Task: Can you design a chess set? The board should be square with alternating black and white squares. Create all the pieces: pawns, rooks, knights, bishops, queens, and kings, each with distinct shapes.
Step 3473:
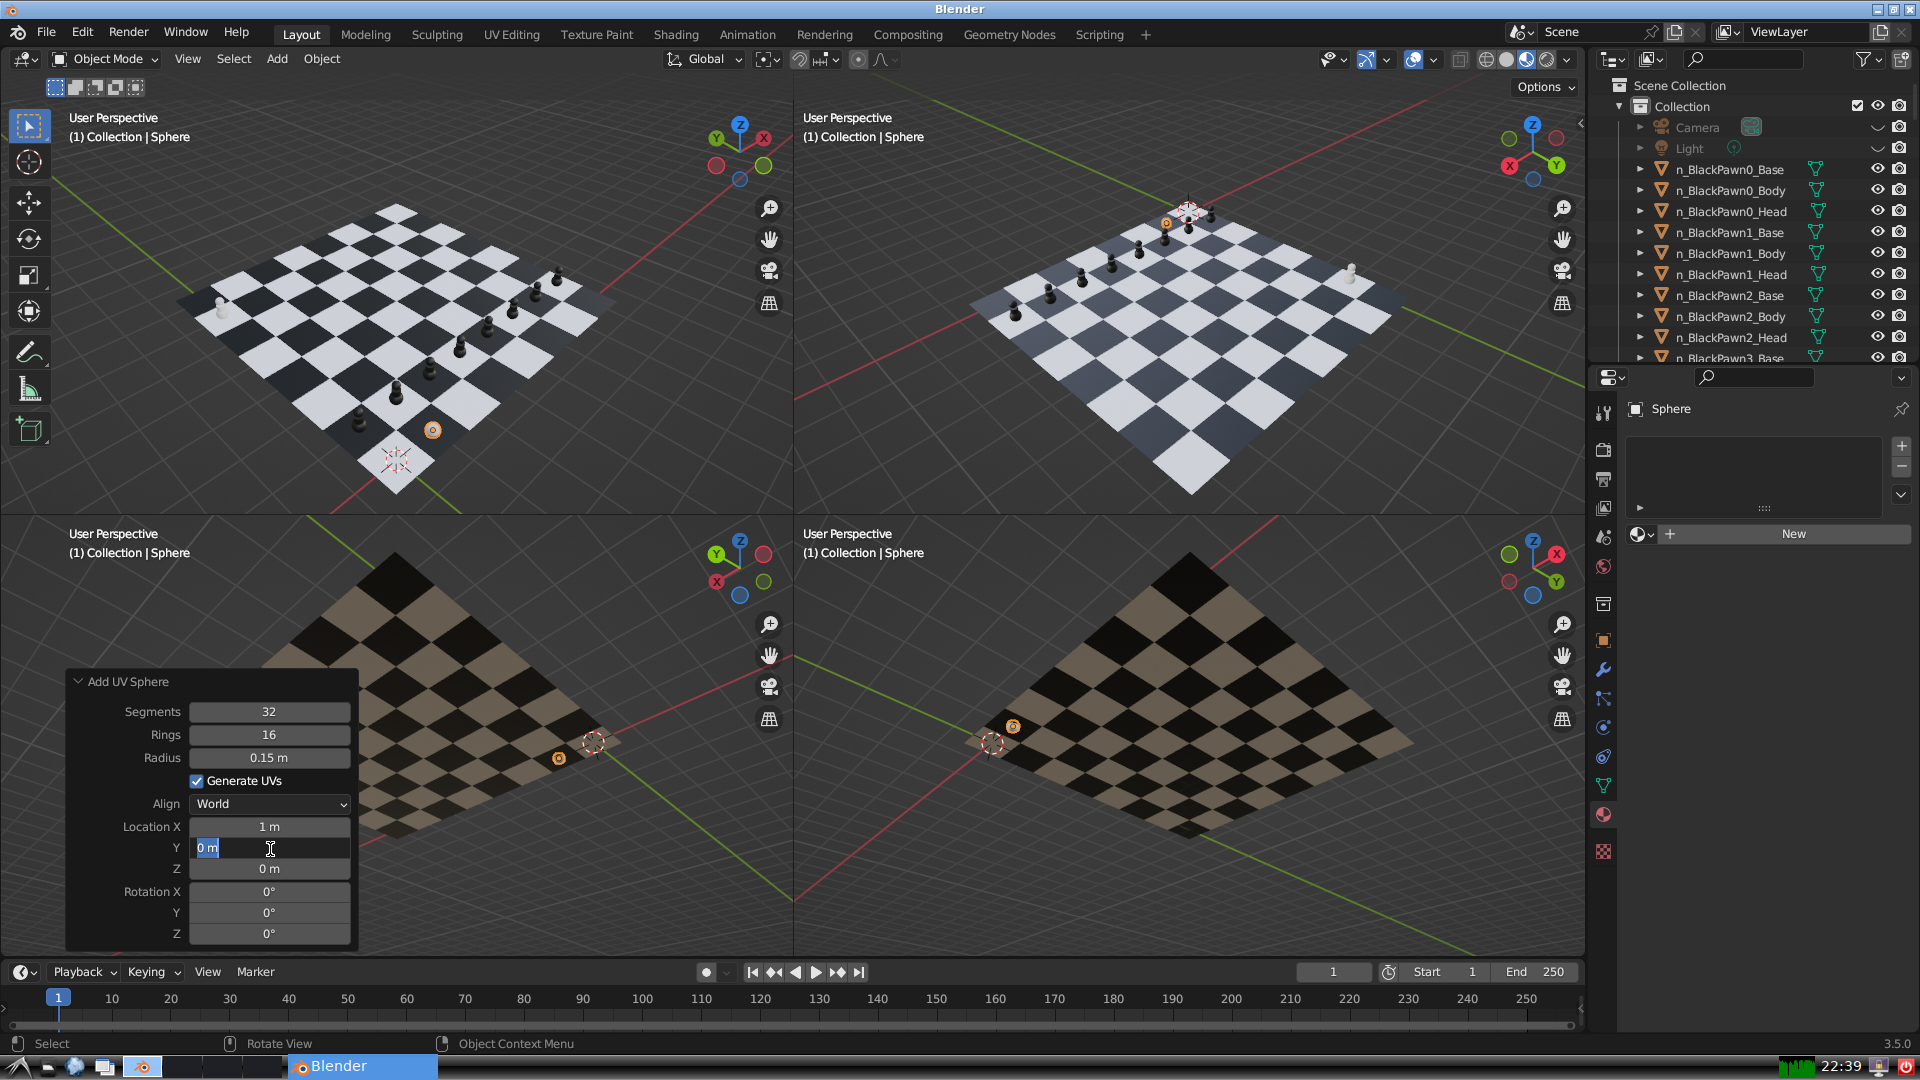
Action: input_text: 6.0